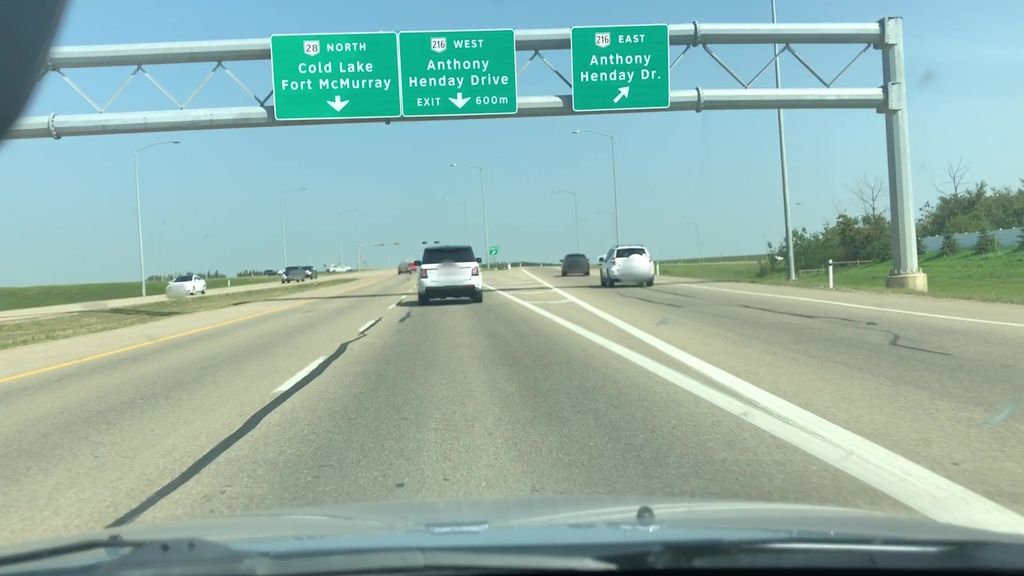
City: edmonton